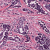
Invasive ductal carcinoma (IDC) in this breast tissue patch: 1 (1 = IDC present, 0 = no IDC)